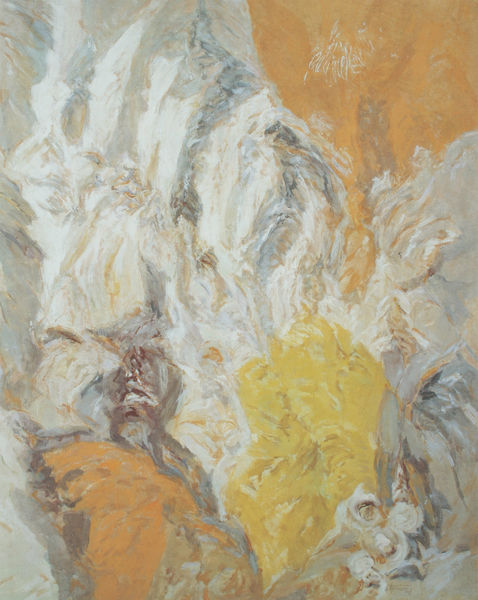
Titel: Pulcinella
Künstler: Hann Trier
Institution: Renate Trier
Schlagwörter: blau, weiß, gelb, braun, grau, orange, öl, pastos, abstrakt, gebirge, modern, kraft, durcheinander, verwischt, hellgrau, dynamisch, pinselstriche, trier, wuschig